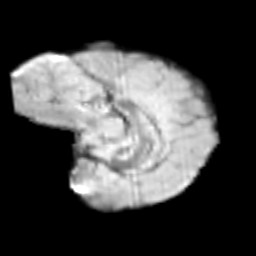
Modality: T2w
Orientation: sagittal
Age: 9
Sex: female
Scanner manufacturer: siemens
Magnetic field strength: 3 T
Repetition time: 3.8 s
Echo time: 0.07 s